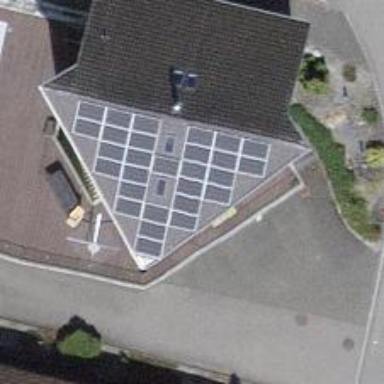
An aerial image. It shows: Solar power generator utilizing photovoltaic technology with solar photovoltaic panels.